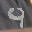
Label: 9